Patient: sex M, age 45
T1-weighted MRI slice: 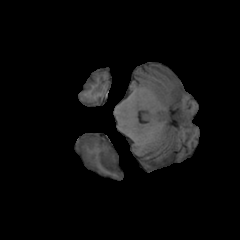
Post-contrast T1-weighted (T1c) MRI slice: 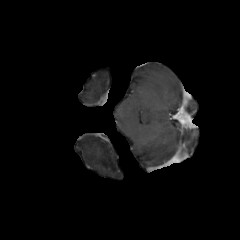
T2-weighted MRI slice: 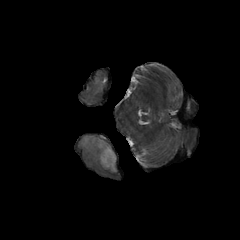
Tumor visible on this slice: yes
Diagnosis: Astrocytoma, IDH-mutant
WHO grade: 2